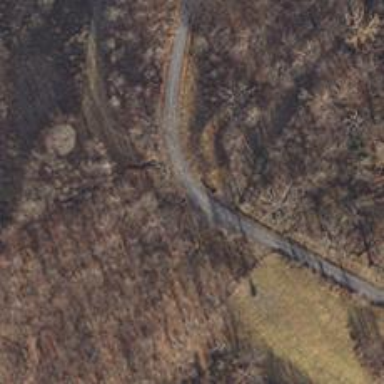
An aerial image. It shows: Unclassified road.